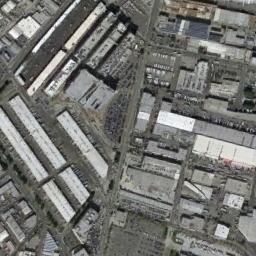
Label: industrial_area